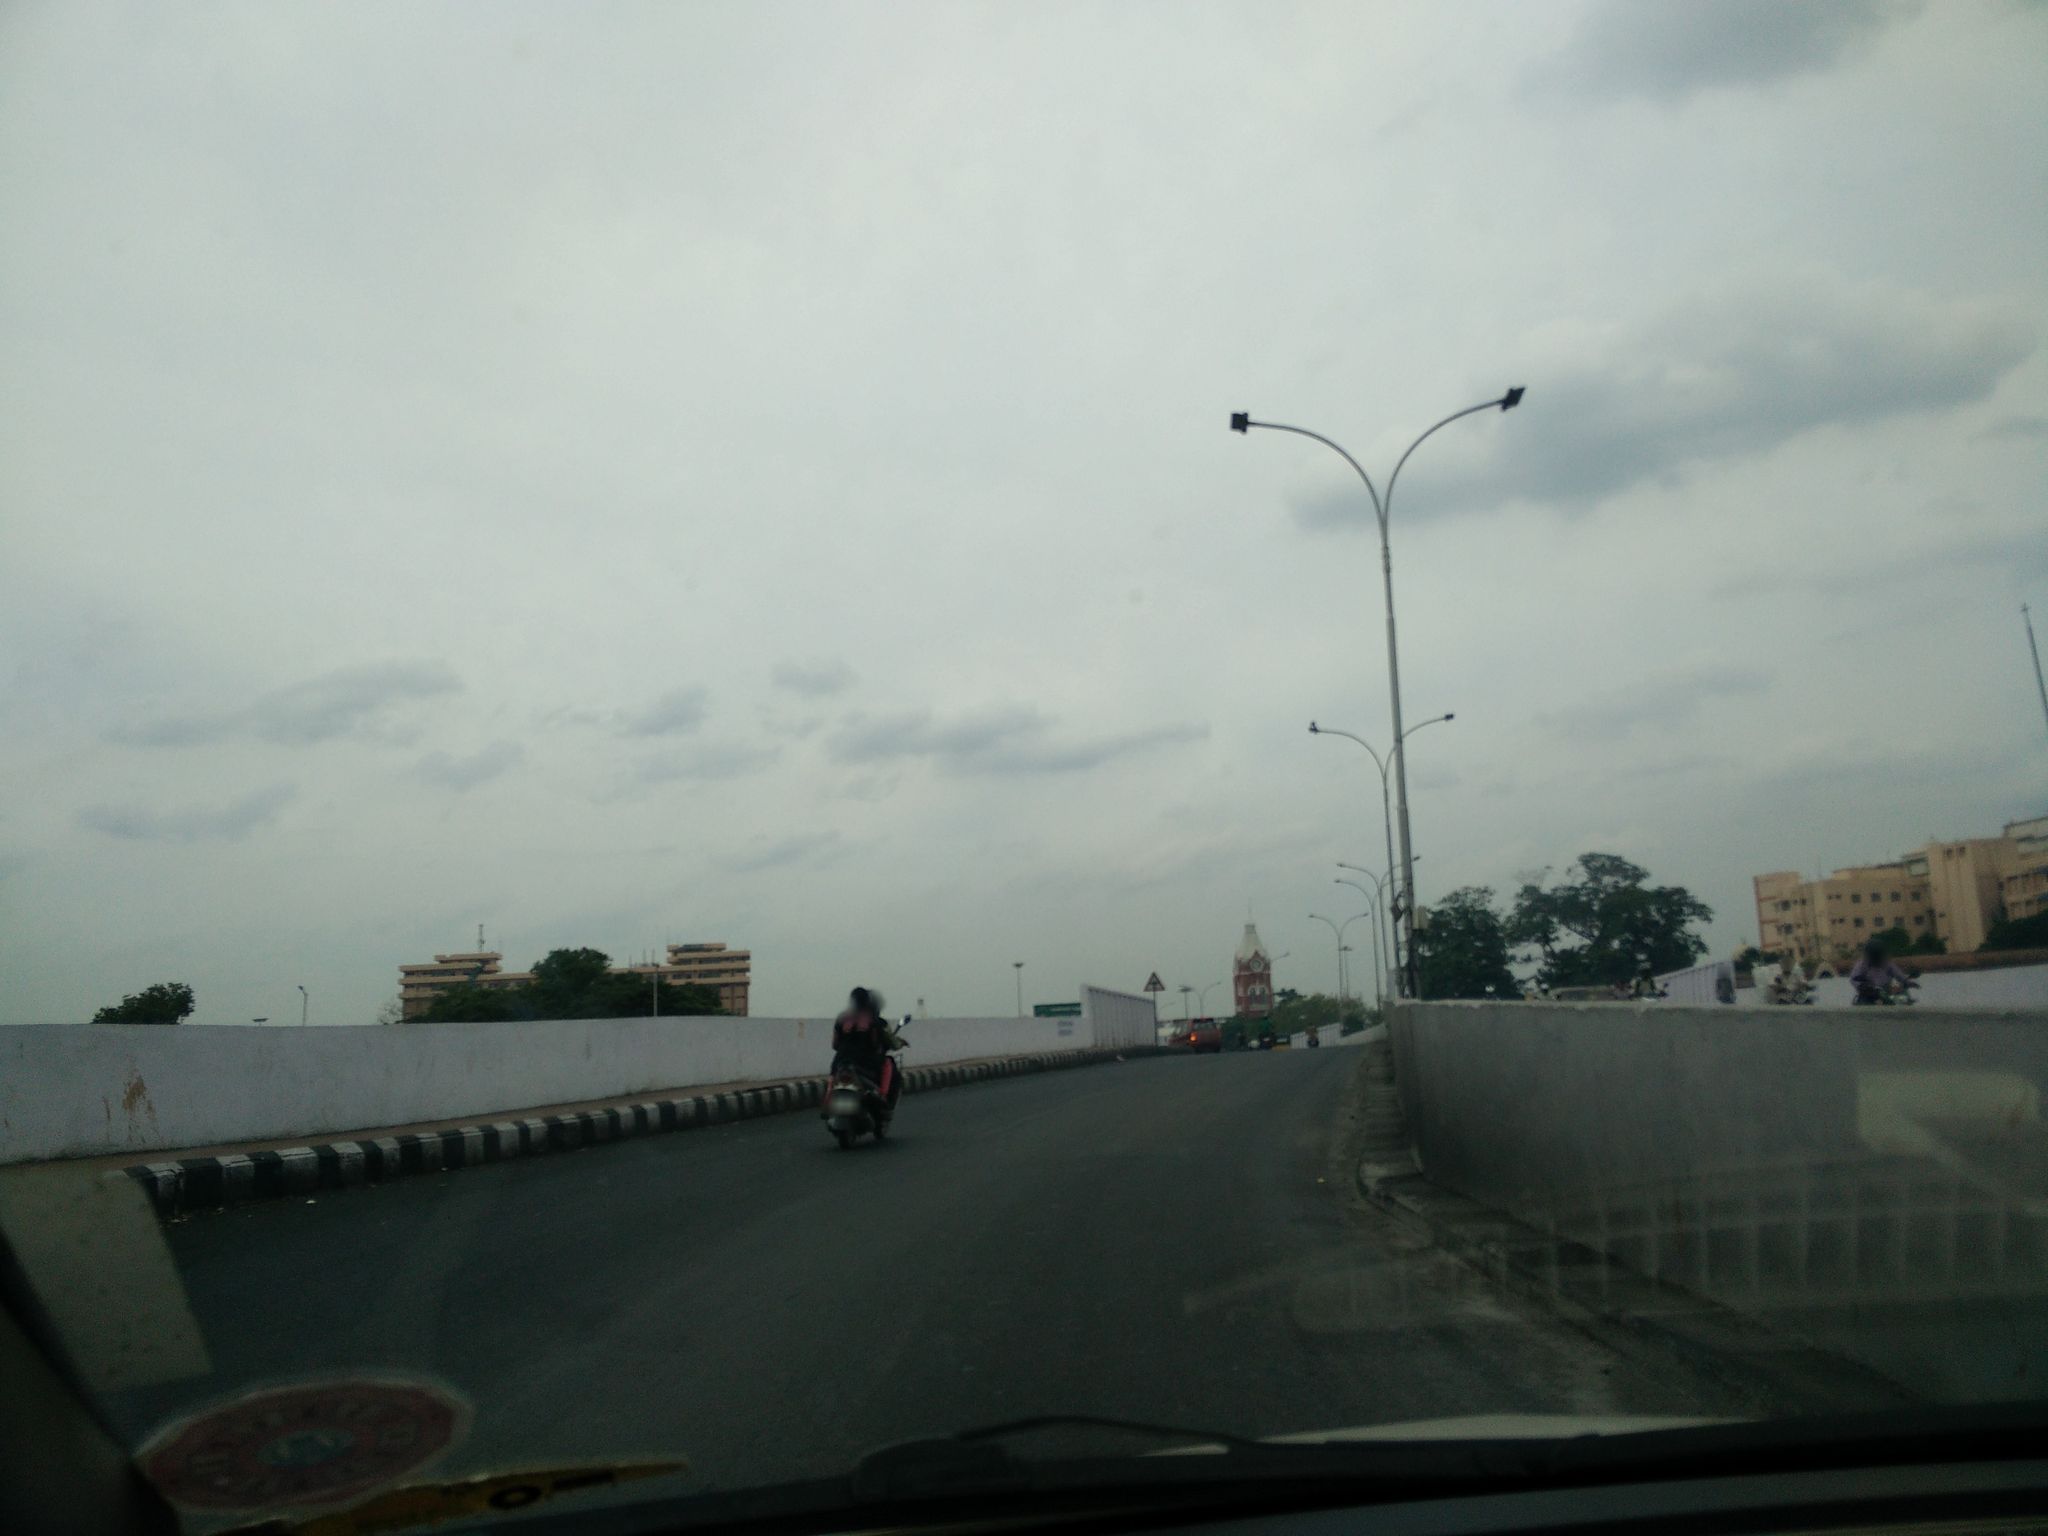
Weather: cloudy
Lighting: day
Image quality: good
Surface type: driving surface
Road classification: living_street, path
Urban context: urban centre
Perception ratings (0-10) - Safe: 1.87, Lively: 4.21, Beautiful: 1.16, Boring: 4.35, Depressing: 7.2, Wealthy: 1.14